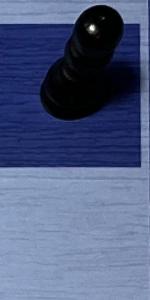
Label: Empty